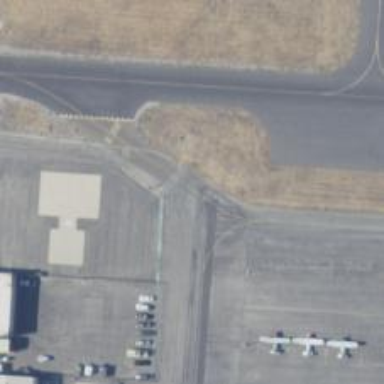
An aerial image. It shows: View of taxiway at the airport.